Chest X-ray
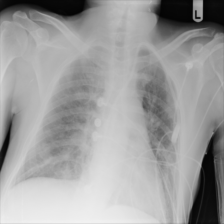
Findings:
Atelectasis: negative
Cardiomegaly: negative
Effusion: negative
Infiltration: negative
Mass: negative
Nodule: positive
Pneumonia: negative
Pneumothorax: negative
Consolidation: negative
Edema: negative
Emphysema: negative
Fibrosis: negative
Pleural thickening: negative
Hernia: negative